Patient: sex F, age 69
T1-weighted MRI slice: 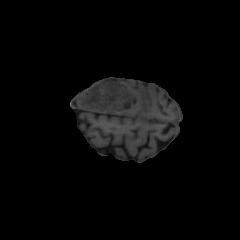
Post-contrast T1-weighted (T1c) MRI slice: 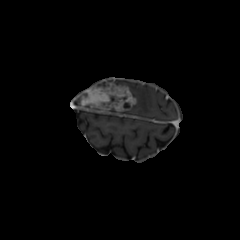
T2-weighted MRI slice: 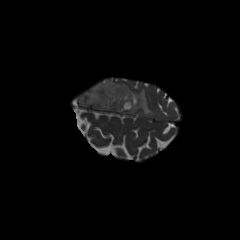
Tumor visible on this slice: yes
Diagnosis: Glioblastoma, IDH-wildtype
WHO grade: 4